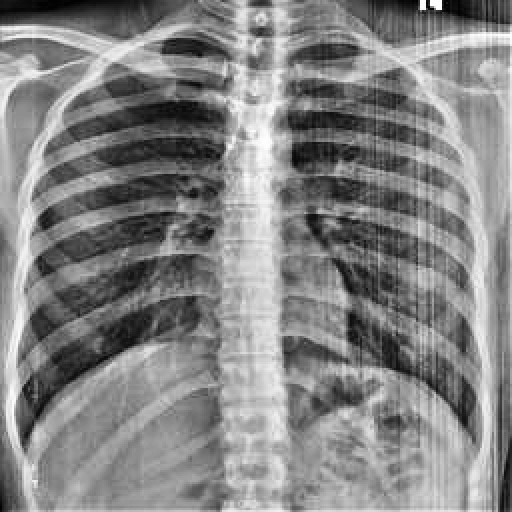
Finding: NORMAL